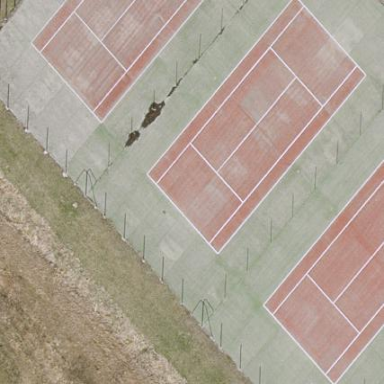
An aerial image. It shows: Tennis court in leisure pitch.